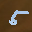
Label: 5